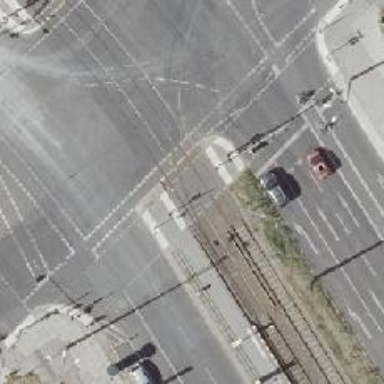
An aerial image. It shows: Tram crossing with traffic signals.